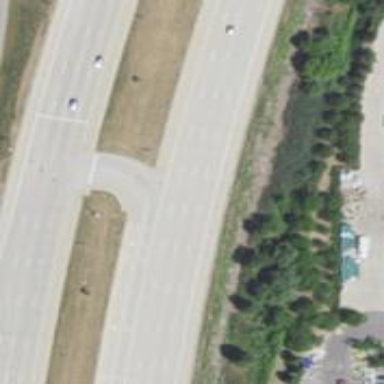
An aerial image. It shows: Trunk link highway.